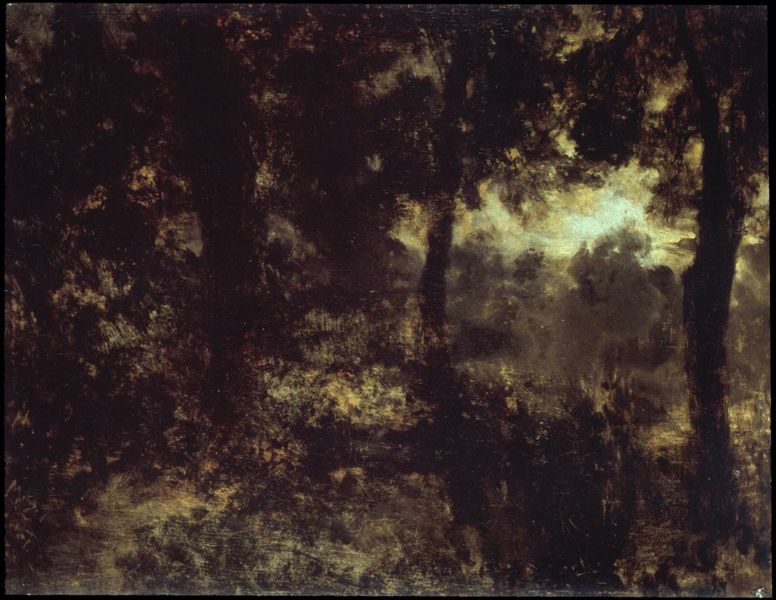
Titel: Waldesnacht
Künstler: Adolph Menzel
Standort: Zürich.
Institution: Kunsthaus
Schlagwörter: baum, blätter, dunkel, gemälde, himmel, laub, schatten, wasser, weiß, wolken, baumstämme, bäume, gelb, grob, grün, landschaft, äste, abend, braun, grau, hell, licht, schwarz, ausblick, gras, wiese, rembrandt, öl, dämmerung, horizont, morgen, natur, stamm, strauch, busch, büsche, gebüsch, sonne, sträucher, dunkelheit, gold, realismus, kontrast, wald, deutschland, sommer, düster, abstrakt, nebel, stämme, monet, finster, manet, menzel, mondlicht, waldrand, lichtung, radierung, verschwommen, unterholz, verwischt, dickicht, lichtflecke, undeutlich, waldlandschaft, bäumr, en, detailarm